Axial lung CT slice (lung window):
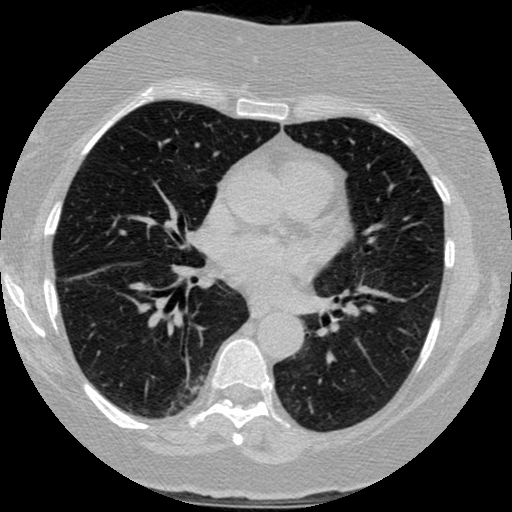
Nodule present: no